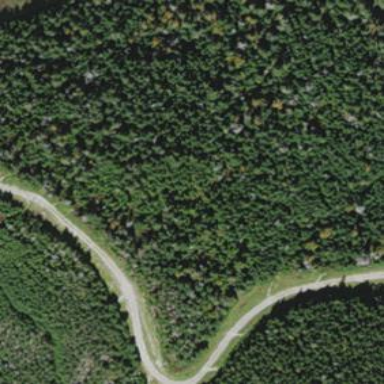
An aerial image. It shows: Beautiful woodland covered with trees.